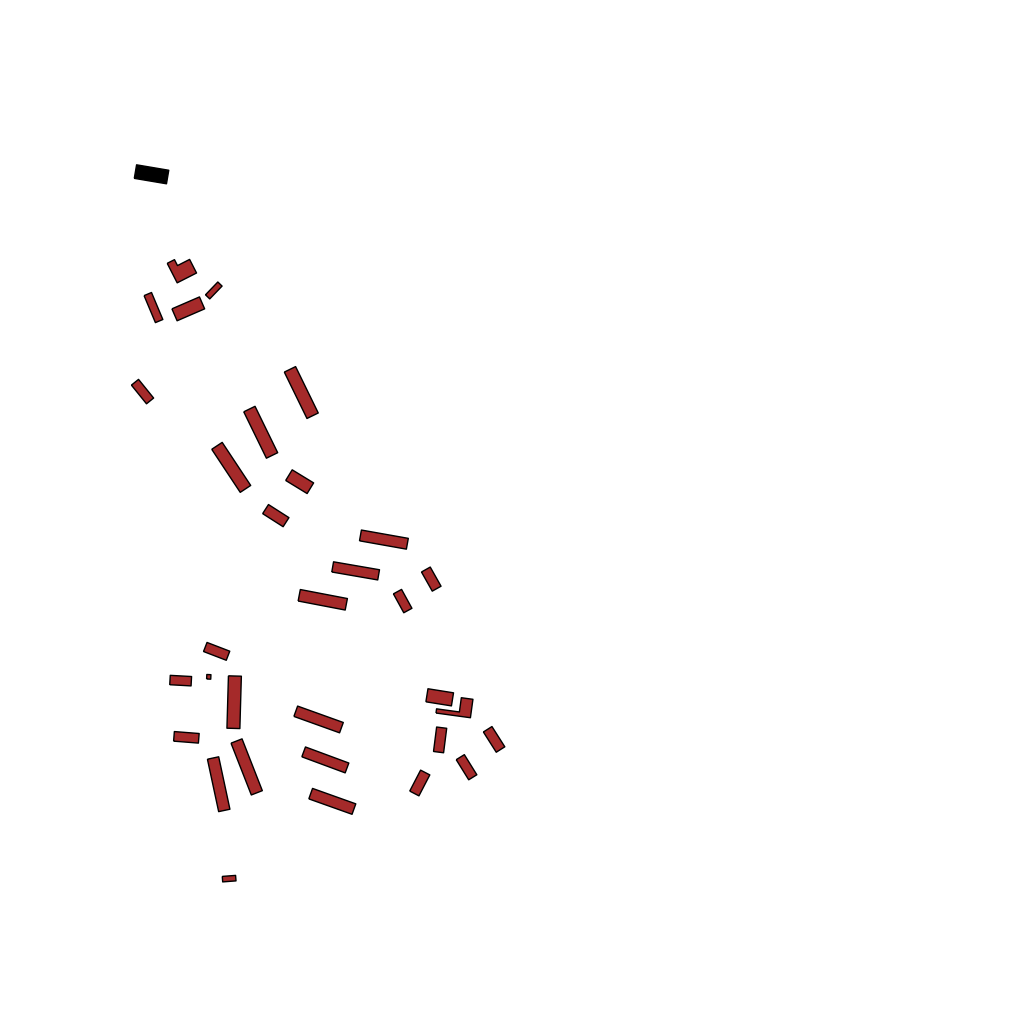
Tags: overhead vector_map, industrial, recreation, residential, individual_rise, density_1, Building, Facility, 1.0 km²